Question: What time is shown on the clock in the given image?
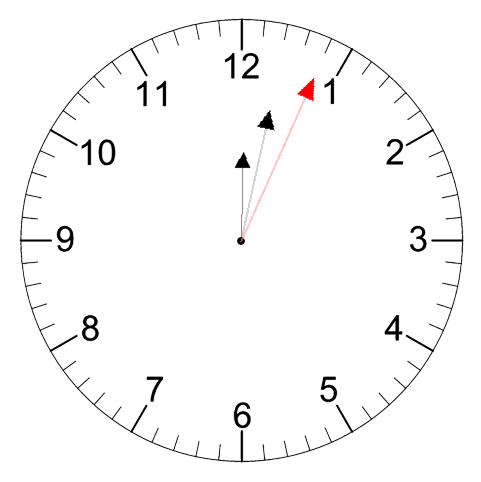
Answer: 12:02:04